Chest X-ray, PA view. Patient: 42 years old, sex F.
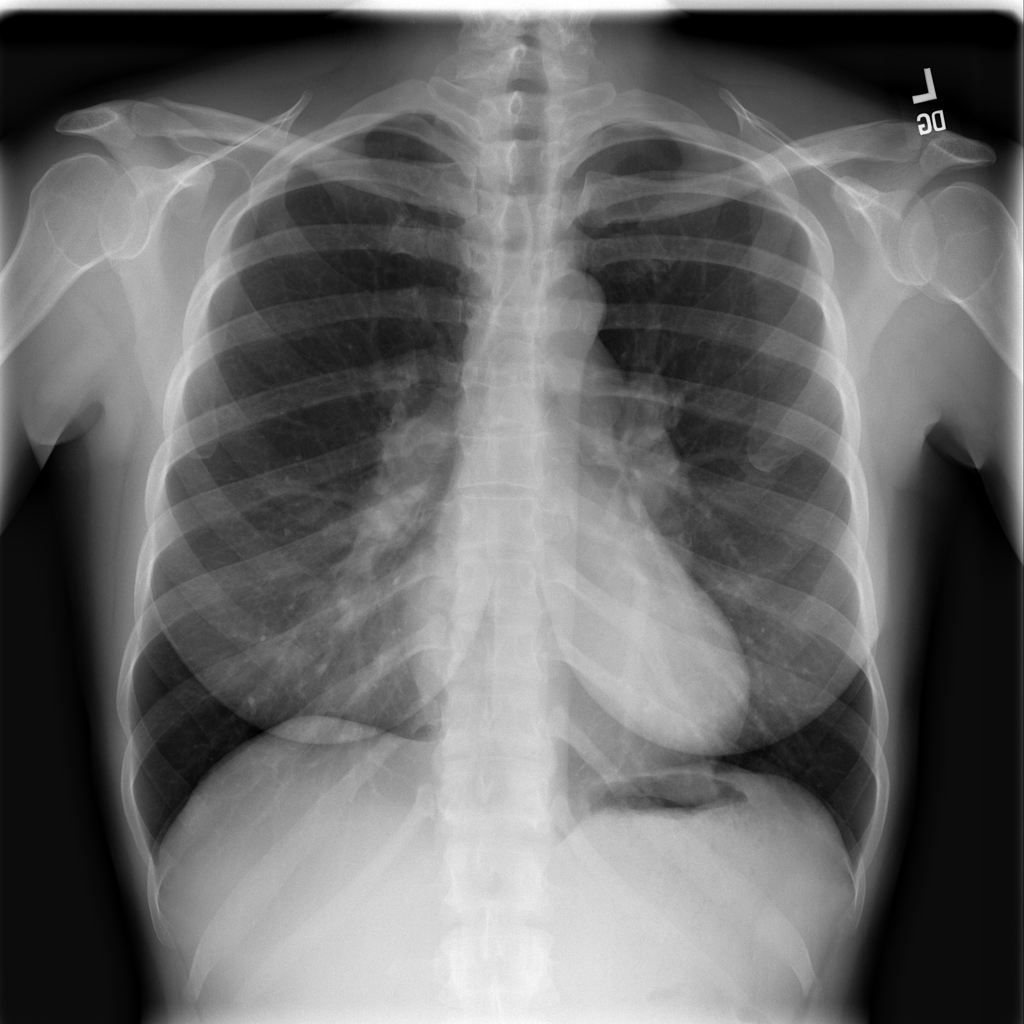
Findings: No Finding